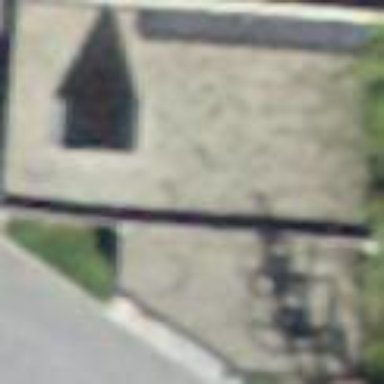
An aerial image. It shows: Chapel building.